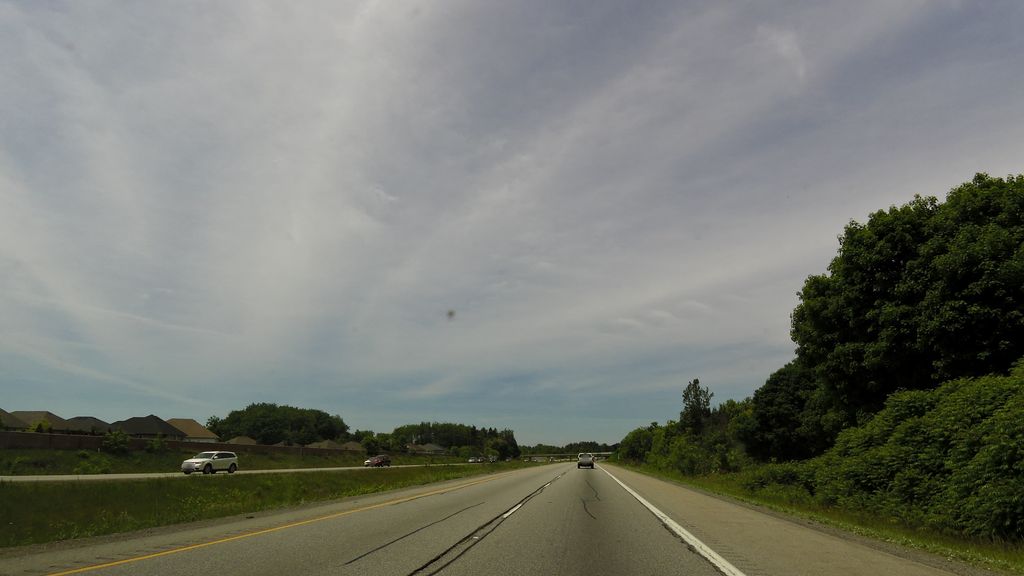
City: hamilton